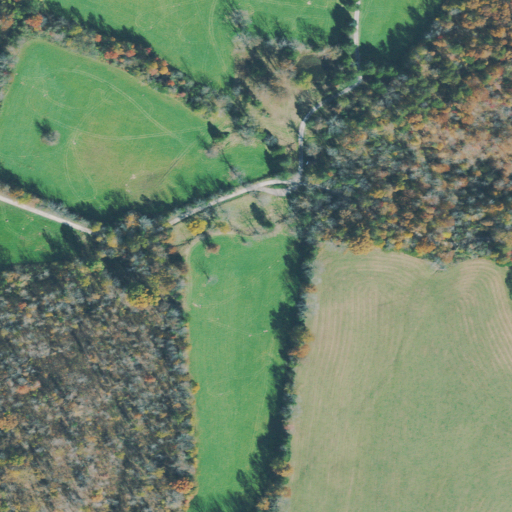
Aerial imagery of plain(s) in Tennessee named Thompson Flat containing pasture, deciduous forest, open development, barren land, mixed forest, and low intensity development